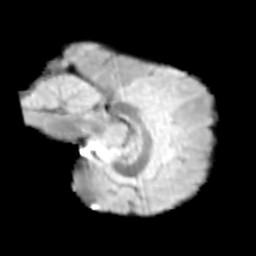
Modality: T2w
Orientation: sagittal
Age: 12
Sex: male
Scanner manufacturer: siemens
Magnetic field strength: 3 T
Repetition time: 3.8 s
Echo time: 0.07 s